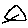
Label: triangle